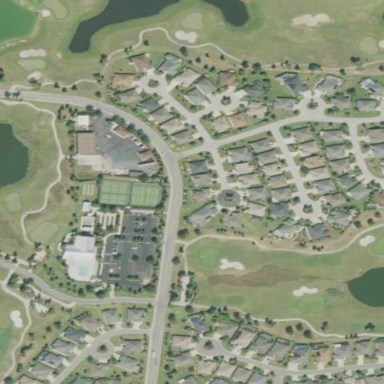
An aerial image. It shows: Golf course.